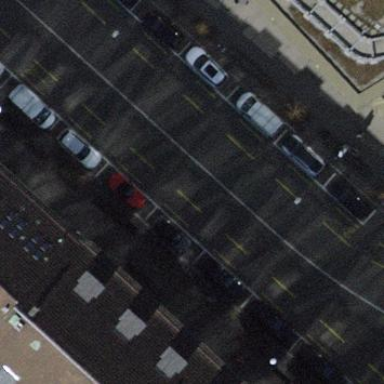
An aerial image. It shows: Parking lane.